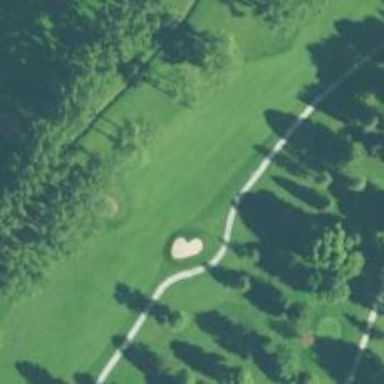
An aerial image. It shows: View of golf hole.